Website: macys
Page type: billing-address
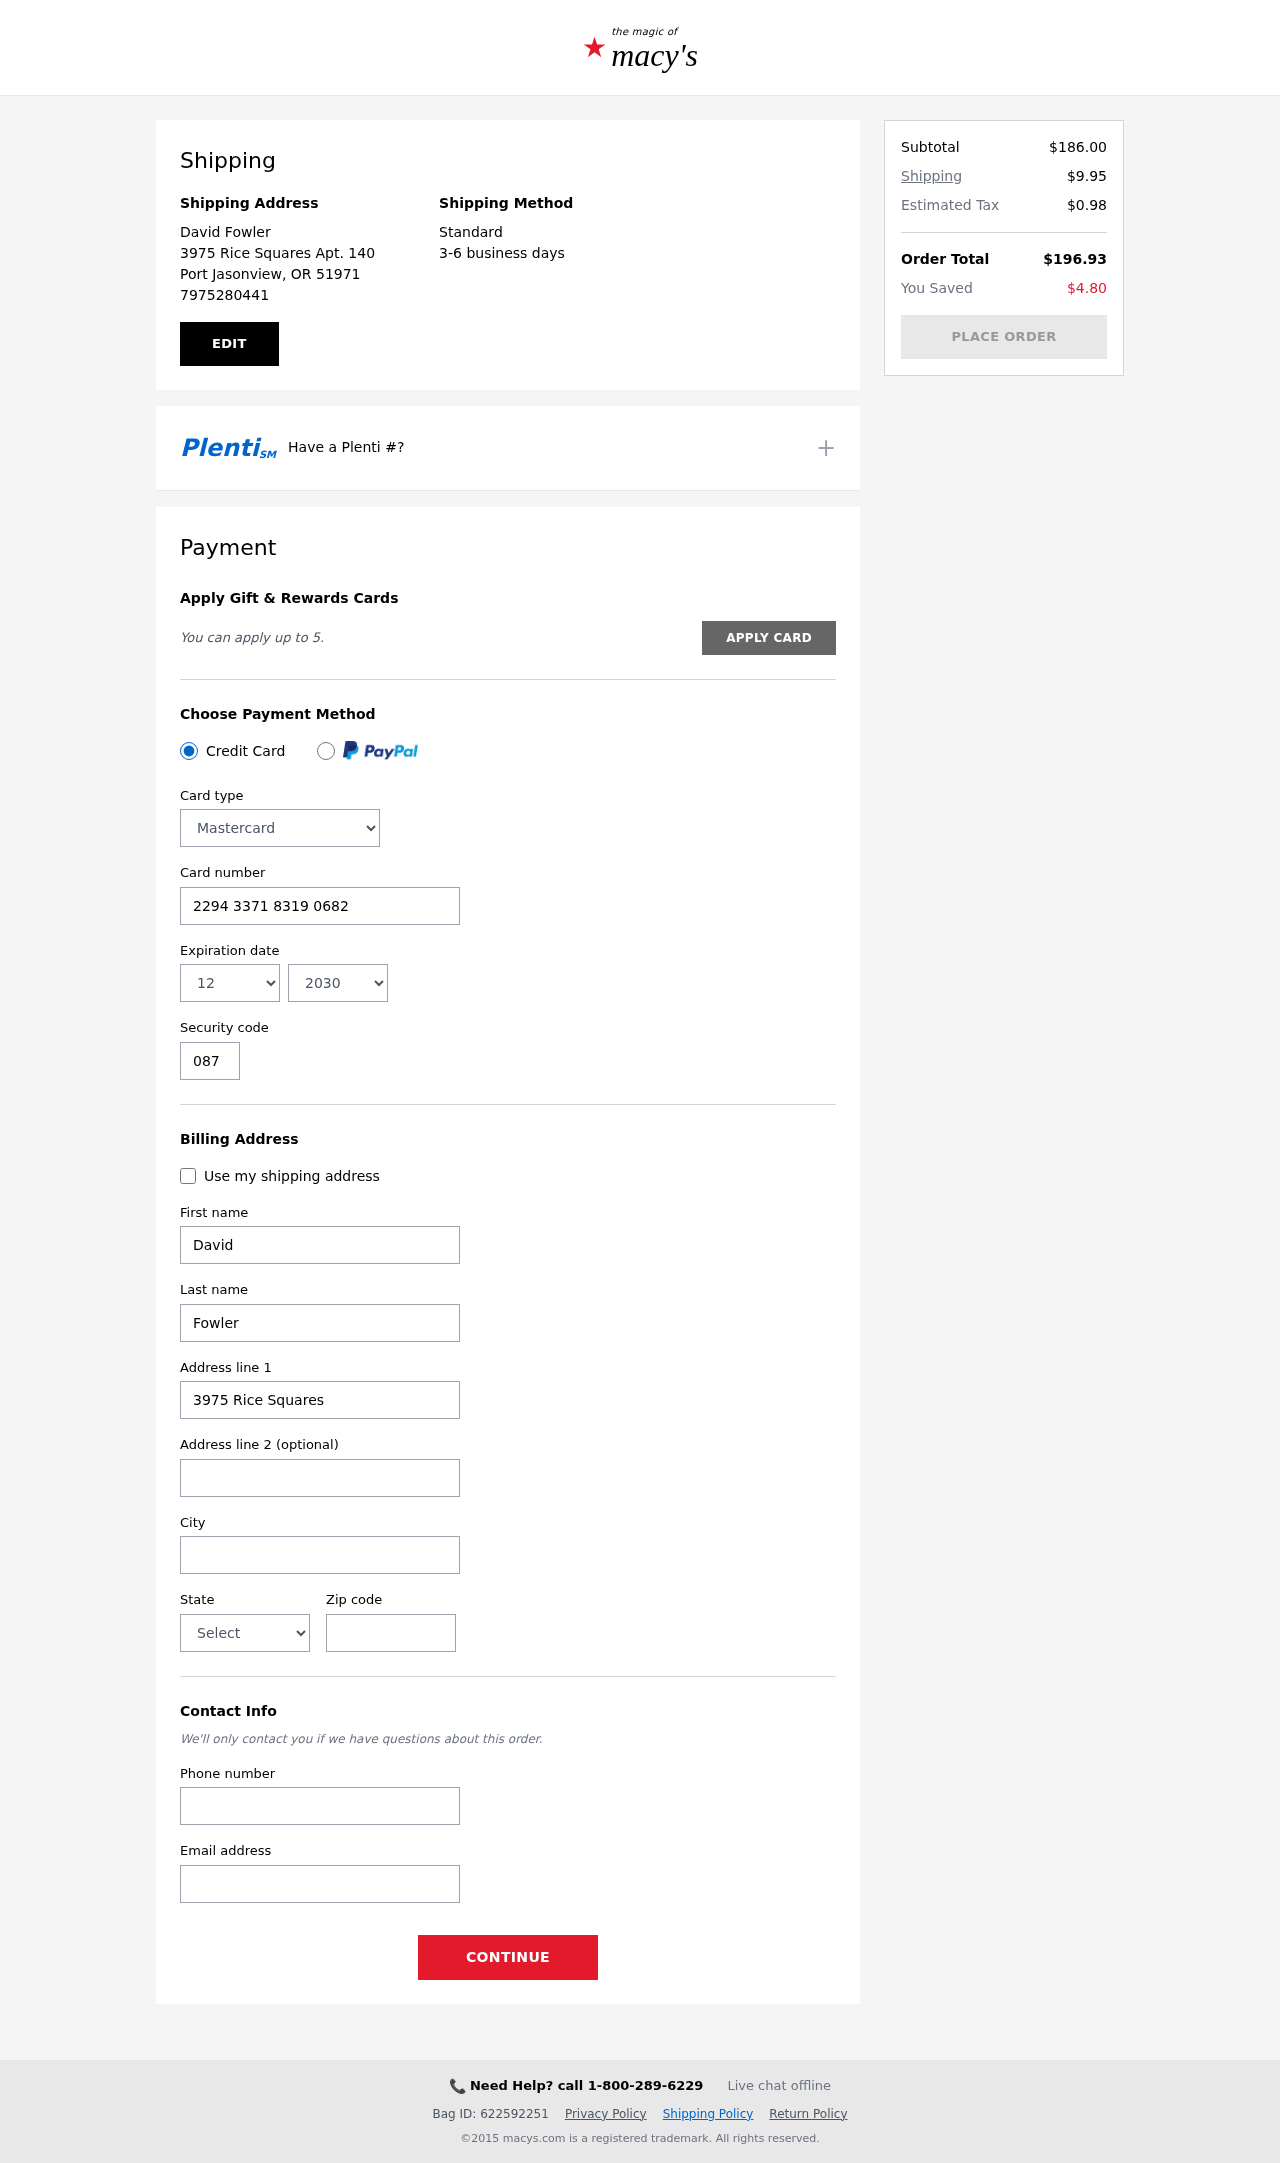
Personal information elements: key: PII_CARD_CVV
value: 087
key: PII_CARD_EXPIRY_MONTH
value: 12
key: PII_CARD_EXPIRY_YEAR
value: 30
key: PII_CARD_NUMBER
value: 2294 3371 8319 0682
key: PII_CARD_TYPE
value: Mastercard
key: PII_CITY
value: Port Jasonview
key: PII_CITY_STATE_ZIP
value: Port Jasonview, OR 51971
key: PII_EMAIL
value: dfowler@yahoo.com
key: PII_FIRSTNAME
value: David
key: PII_FULLNAME
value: David Fowler
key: PII_LASTNAME
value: Fowler
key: PII_PHONE
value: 7975280441
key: PII_POSTCODE
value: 51971
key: PII_STATE
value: Oregon
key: PII_STREET
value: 3975 Rice Squares Apt. 140
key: PII_STREET2
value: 6735 Ward Walk
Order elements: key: ORDER_SUBTOTAL
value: $186.00
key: ORDER_SHIPPING_COST
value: $9.95
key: ORDER_TAX
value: $0.98
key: ORDER_TOTAL
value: $196.93
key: ORDER_SAVINGS
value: $4.80